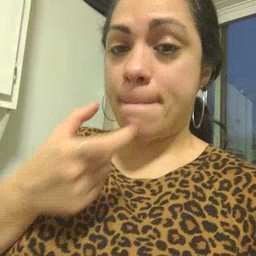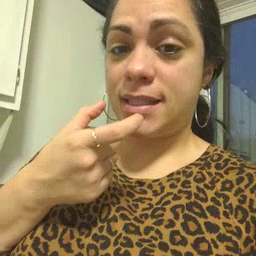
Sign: pizza